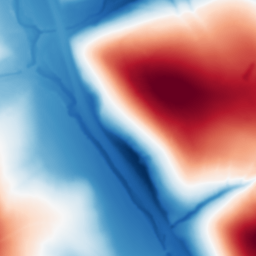
Category: multiscale
Decomposition family: dog
Decomposition parameters: sigma_low: 1
sigma_high: 100
Upsampling method: lanczos
Upsampling parameters: scale: 8
Upsampling scale: 8